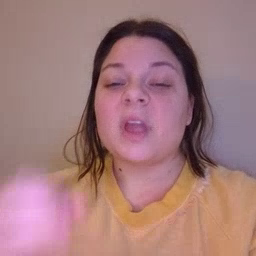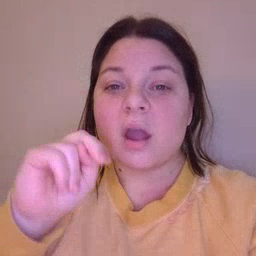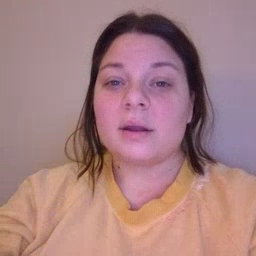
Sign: on